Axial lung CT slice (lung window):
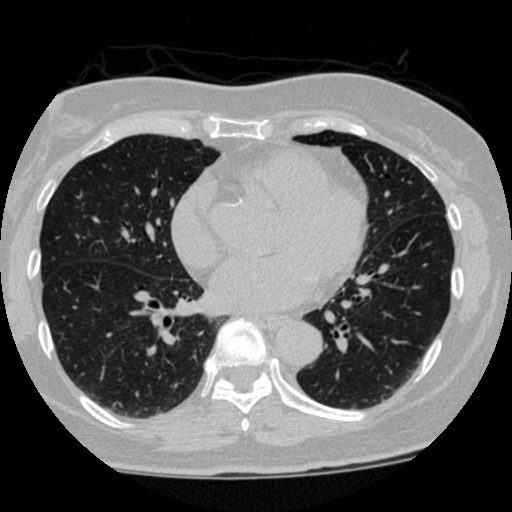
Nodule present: no